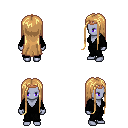
a pixel art fantasy rpg character, female body template, dark elf, purple skin, gray robe, magenta pants, light blonde extra-long hairstyle, bronze tiara, four views (front, back, left, right), 2x2 character sprite sheet, small pixel art, hard edges, no anti-aliasing